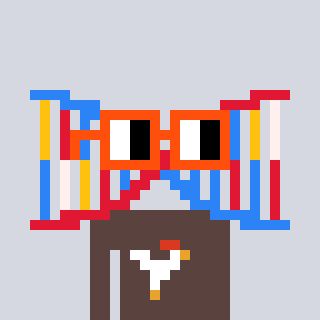
a pixel art character with square orange glasses, a dna-shaped head and a darkbrown-colored body on a cool background